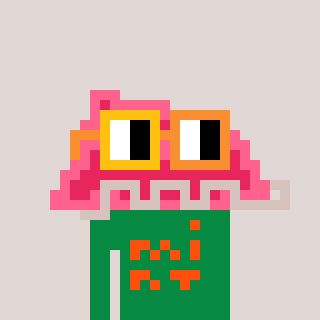
a pixel art character with square yellow and orange glasses, a retainer-shaped head and a green-colored body on a warm background